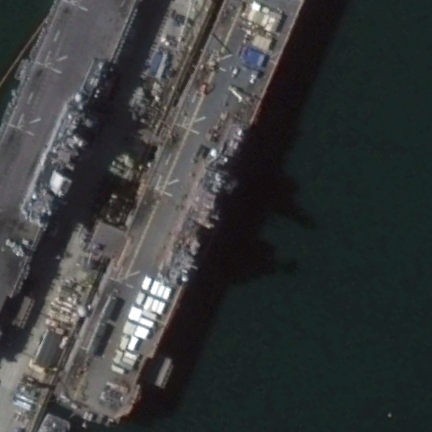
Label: assault